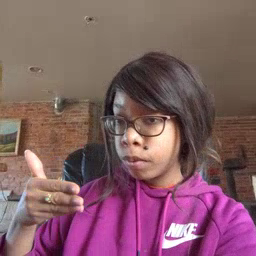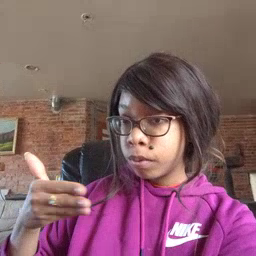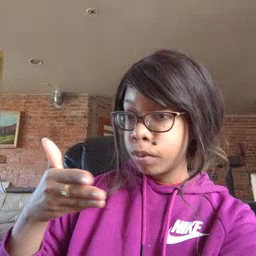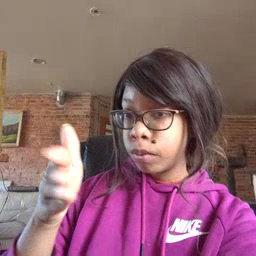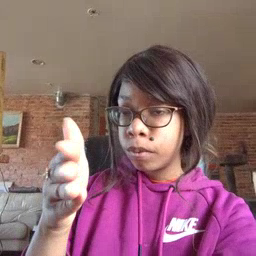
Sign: fish